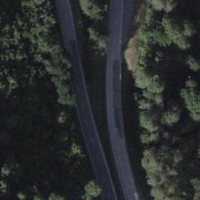
EUNIS habitat code: 41
Species observed at this site:
Rhingia campestris
Nucifraga caryocatactes